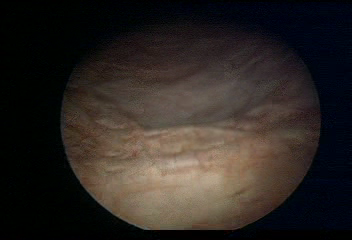
Modality: WLC
Class: Normal mucosa
Bladder cancer association: No